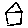
Label: house